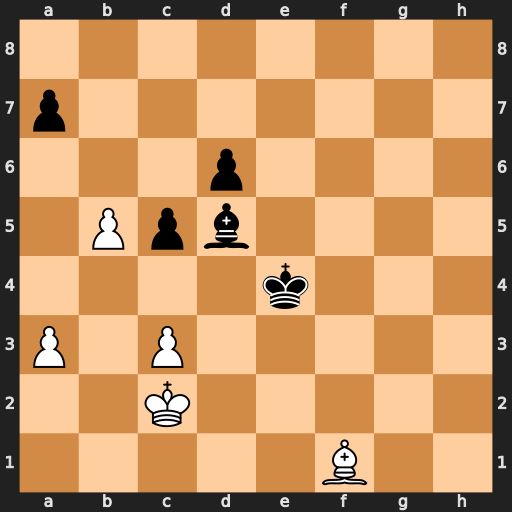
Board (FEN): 8/p7/3p4/1Ppb4/4k3/P1P5/2K5/5B2
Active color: w
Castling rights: -
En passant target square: -
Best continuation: Bg2+ Ke5 Bxd5 Kxd5 Kb3 c4+ Kb4